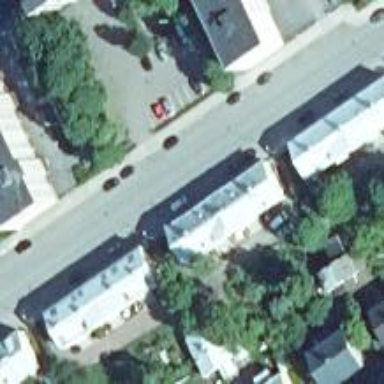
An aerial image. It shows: Asphalt parking lane.